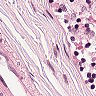
Metastatic tissue present: no